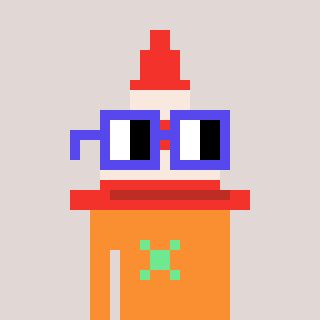
a pixel art character with square blue glasses, a cone-shaped head and a orange-colored body on a warm background